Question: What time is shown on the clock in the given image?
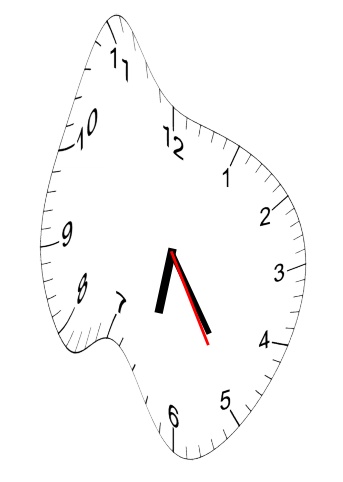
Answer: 06:24:25